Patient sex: M
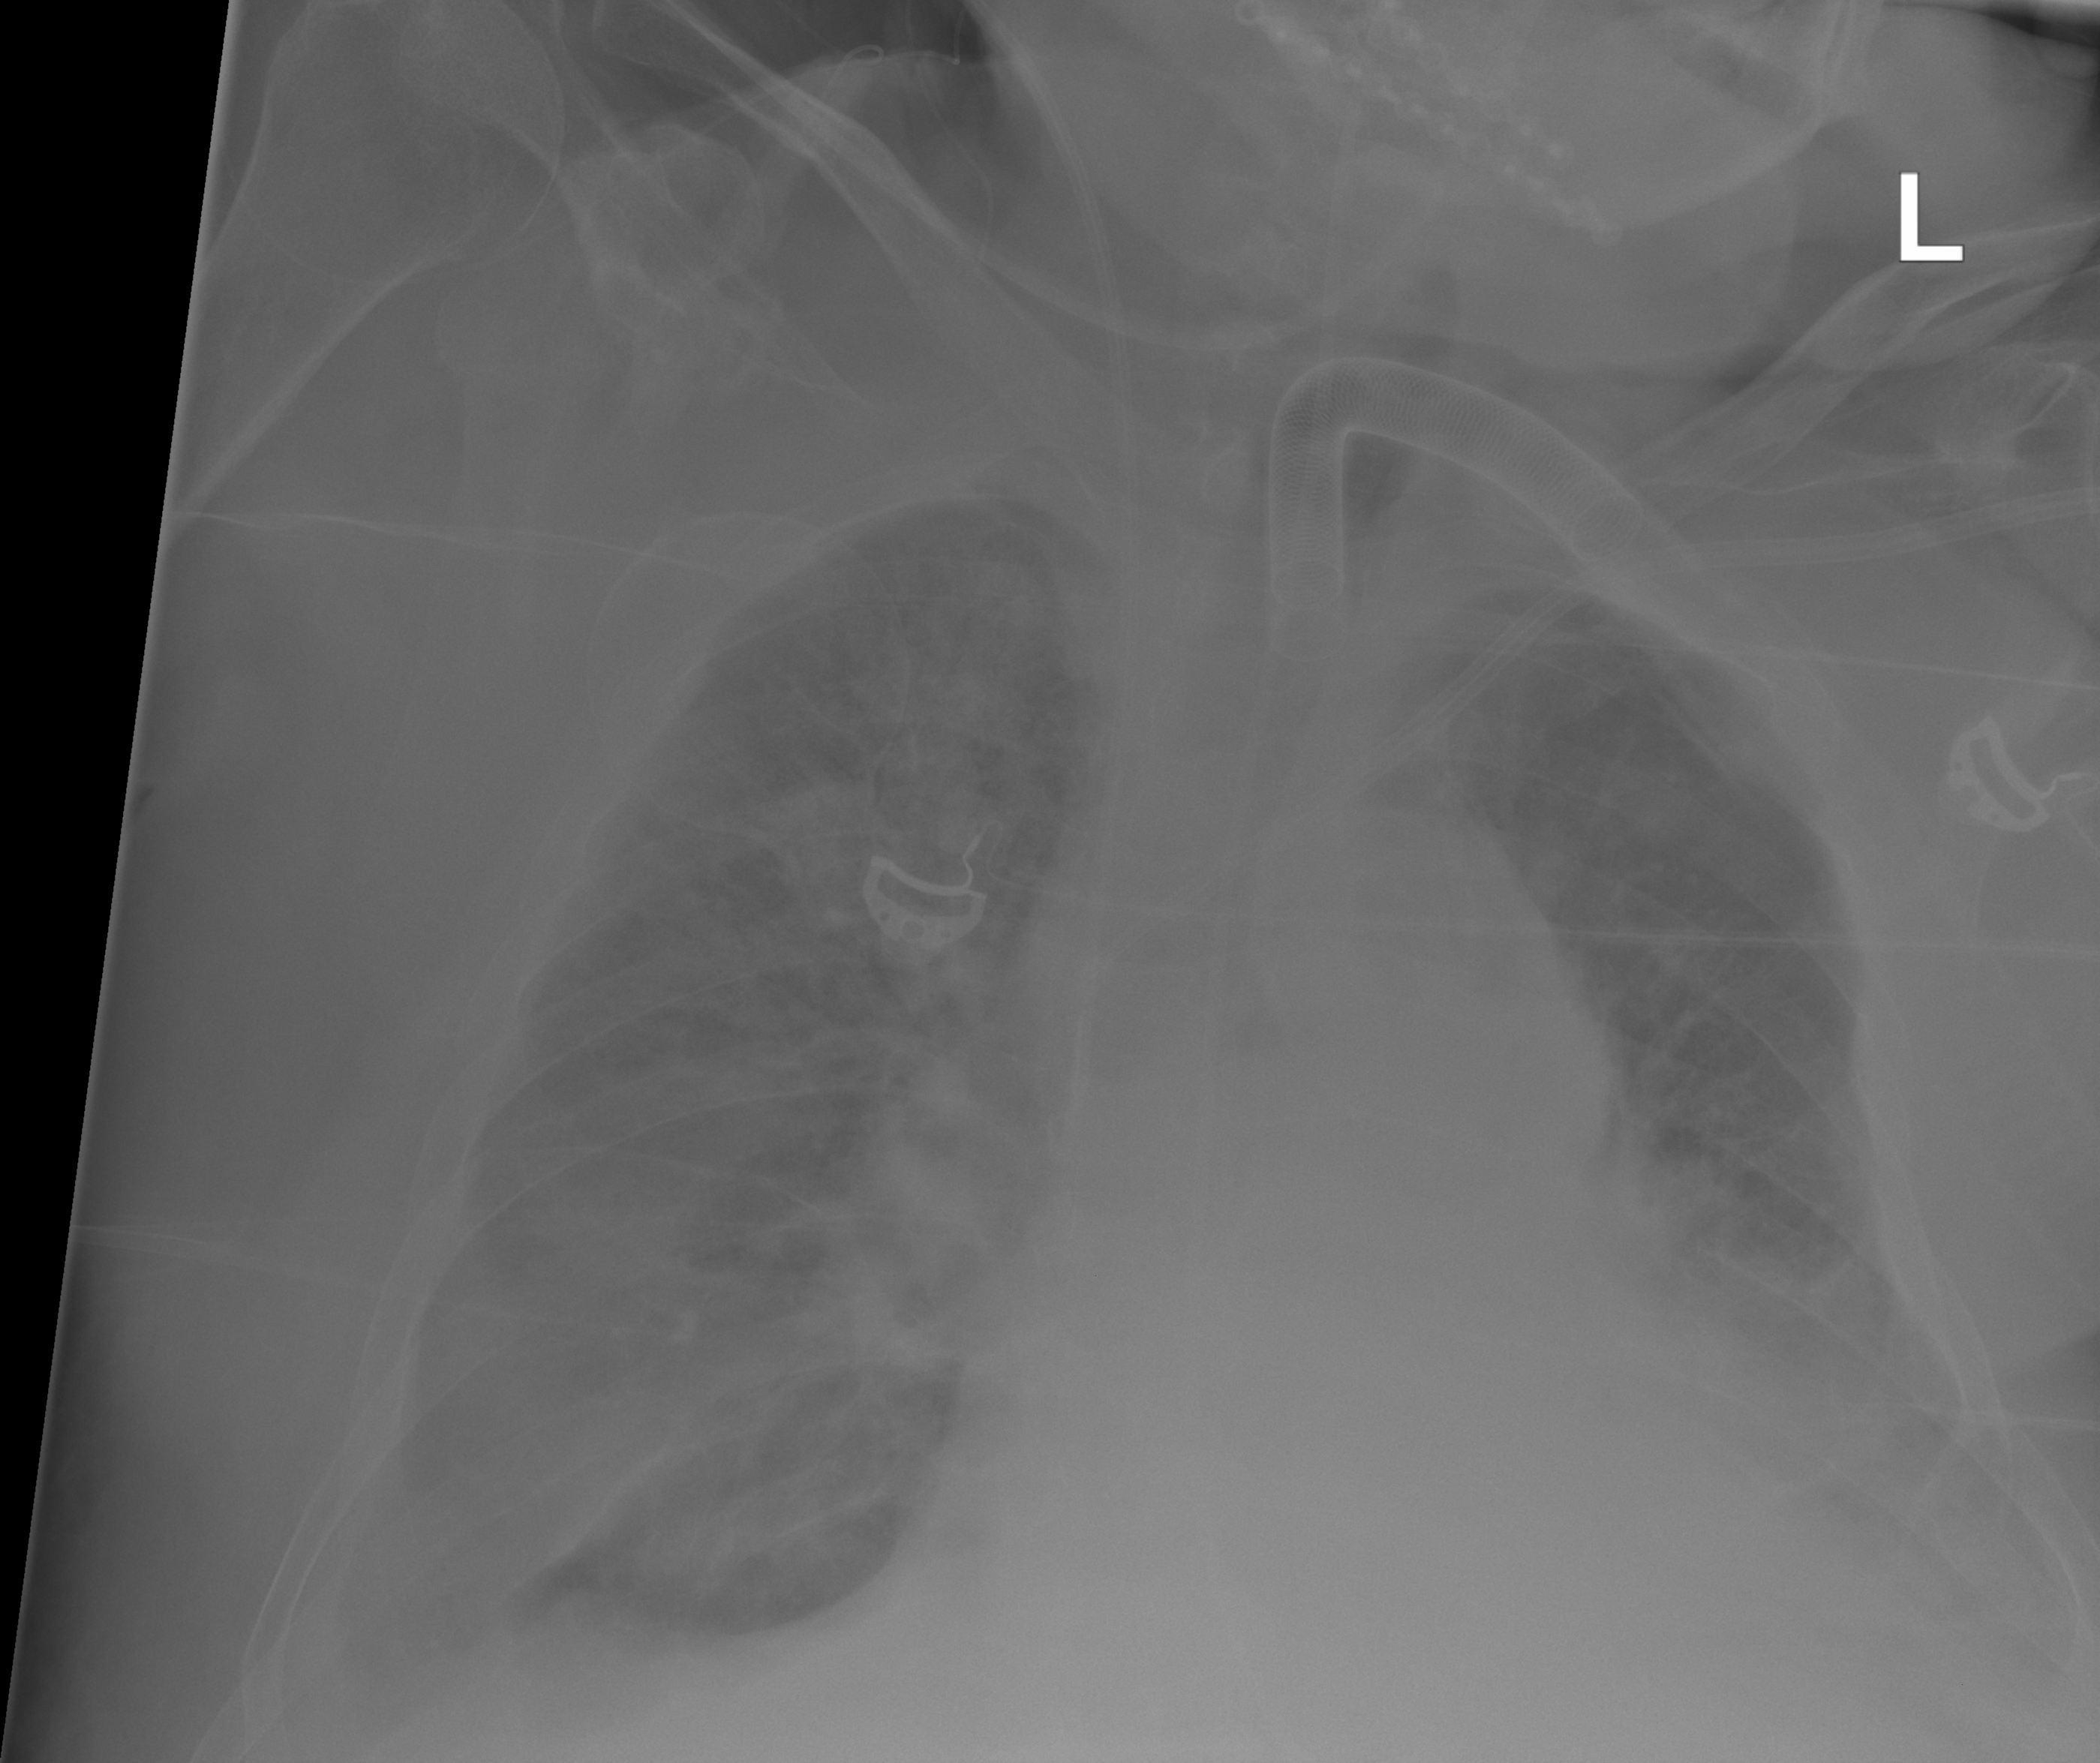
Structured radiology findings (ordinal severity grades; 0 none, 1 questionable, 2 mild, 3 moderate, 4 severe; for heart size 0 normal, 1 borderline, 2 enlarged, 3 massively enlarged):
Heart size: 2
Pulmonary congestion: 2
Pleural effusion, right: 2
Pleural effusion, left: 2
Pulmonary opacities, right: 3
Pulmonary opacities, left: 3
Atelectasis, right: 2
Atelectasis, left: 2